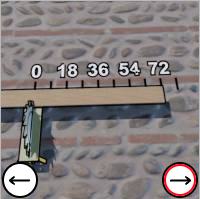
Task: length
Answer: 72
First scale value: 18.0